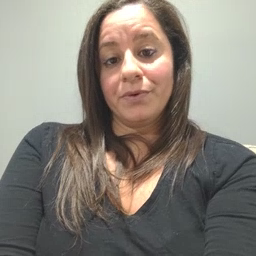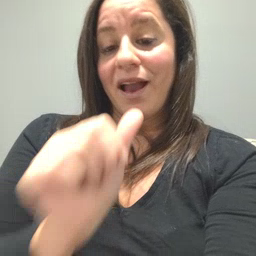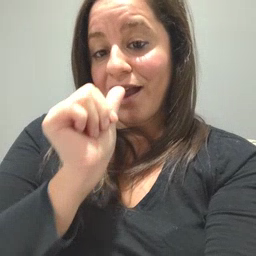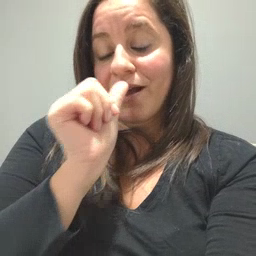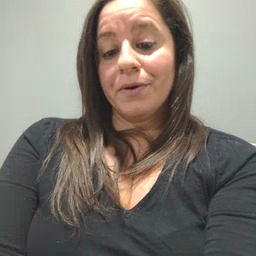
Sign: nuts